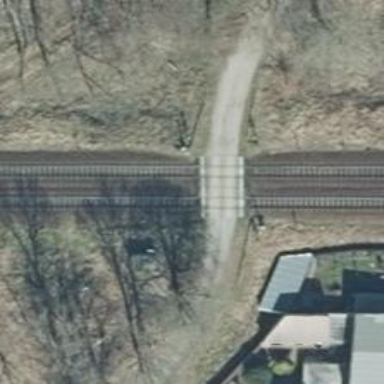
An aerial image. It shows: Level railway crossing with lights and barriers.